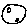
Label: moon